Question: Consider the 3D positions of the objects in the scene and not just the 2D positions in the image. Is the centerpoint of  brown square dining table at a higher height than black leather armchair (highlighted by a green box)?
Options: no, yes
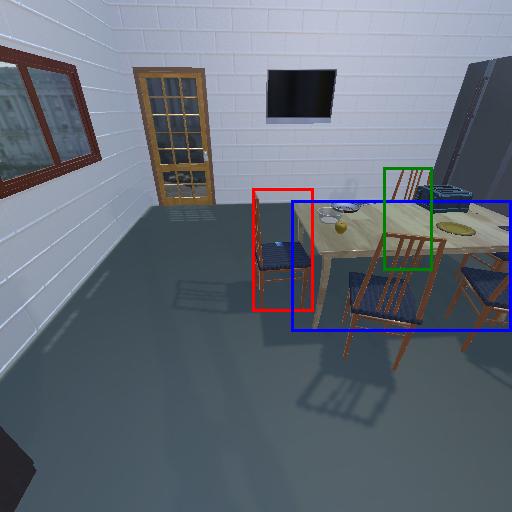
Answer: no